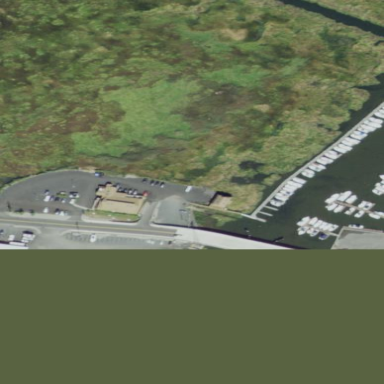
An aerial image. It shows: Marina on leisure land.